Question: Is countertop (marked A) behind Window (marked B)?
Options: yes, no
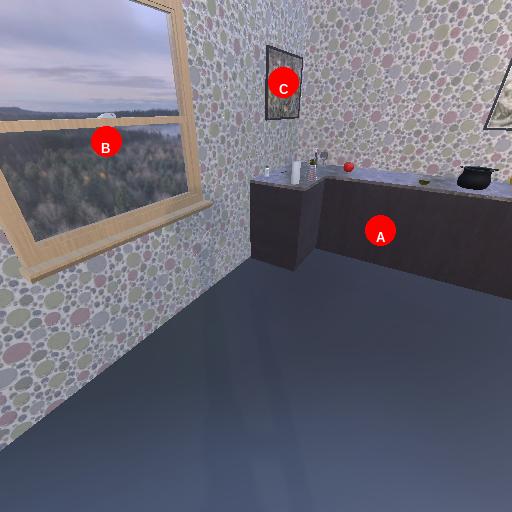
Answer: yes